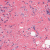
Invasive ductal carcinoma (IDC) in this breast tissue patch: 0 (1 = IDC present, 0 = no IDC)